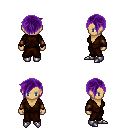
a pixel art fantasy rpg character, female body template, human, tanned skin, brown robe, gold greaves, purple pixie cut hairstyle, cloth bracers, metal boots, four views (front, back, left, right), 2x2 character sprite sheet, small pixel art, hard edges, no anti-aliasing